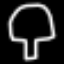
Label: mushroom